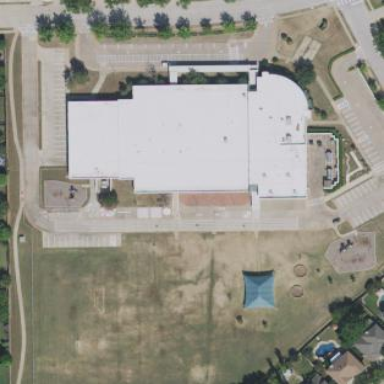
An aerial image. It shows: School building.